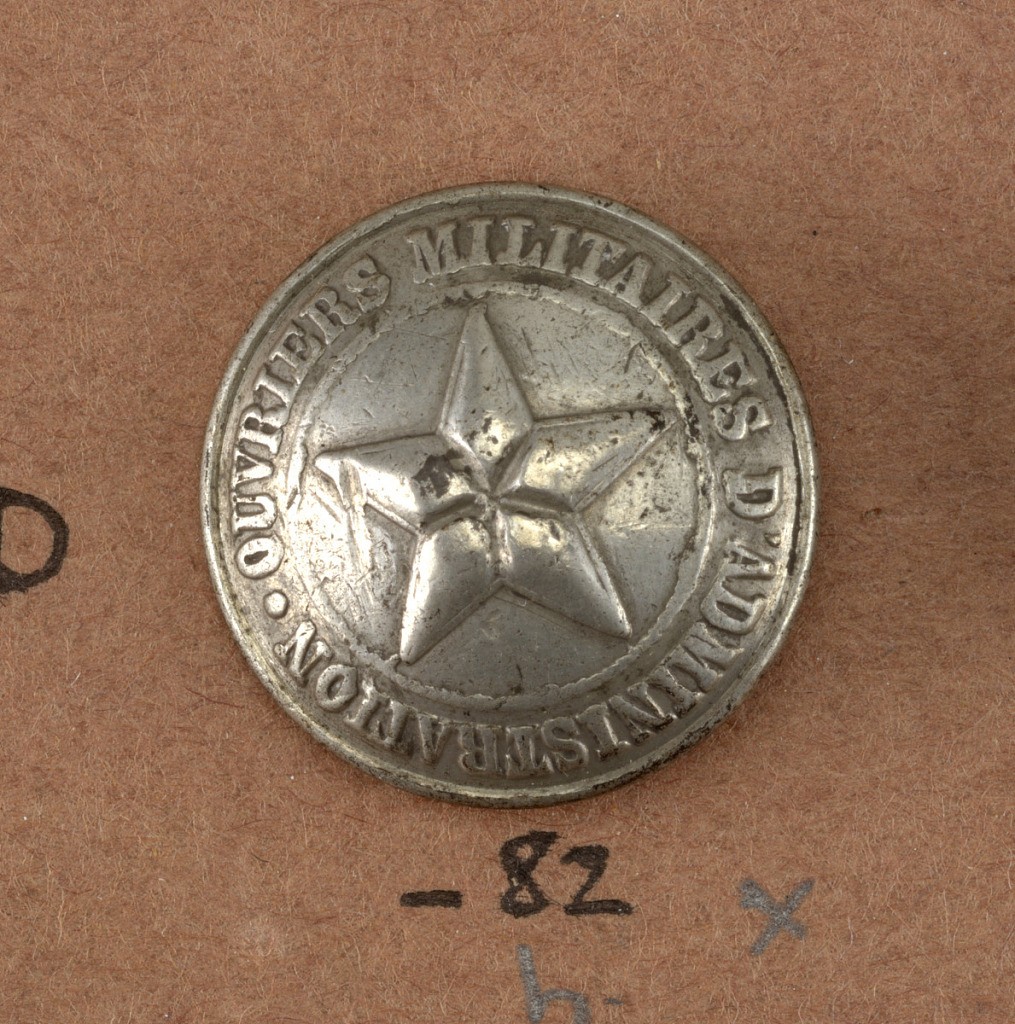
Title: Button
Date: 1854–58
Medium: Lead
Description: Five-pointed star surrounded by the words "Ouviers Militaires d'Administration". In use during the years 1854-1858.

Component -b is on card i80
Component -c is on card J